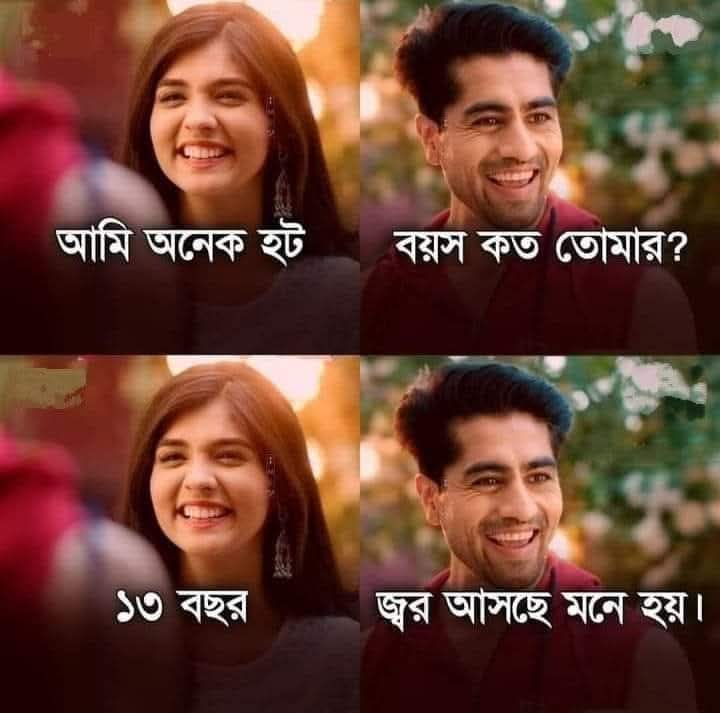
Text: আমি অনেক হট
বয়স কত তোমার?
১৩ বছর
জ্বর আসছে মনে হয়।
Label: Non Hate